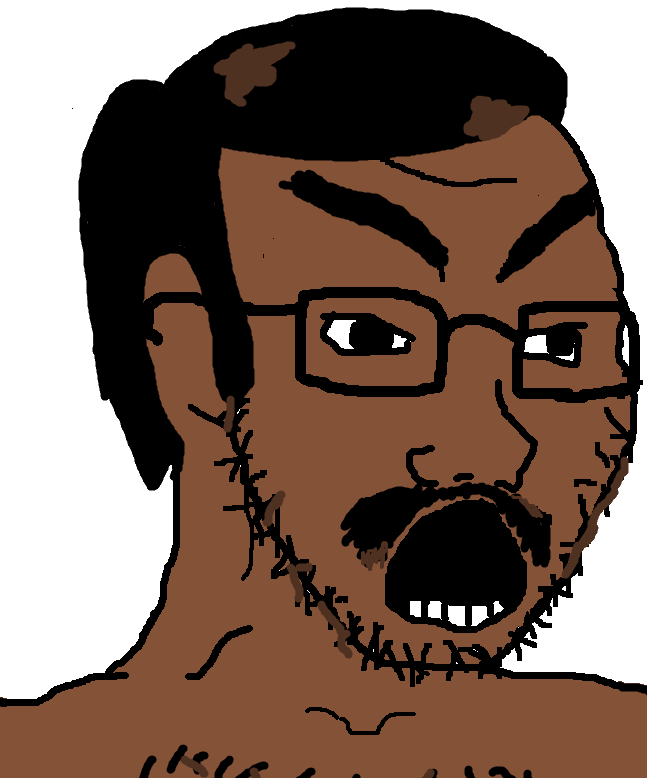
Label: 5_Soyjak